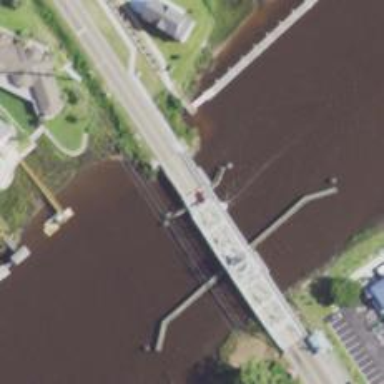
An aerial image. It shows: Secondary road crossing swing movable bridge.